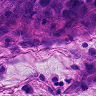
Metastatic tissue present: yes